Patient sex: M
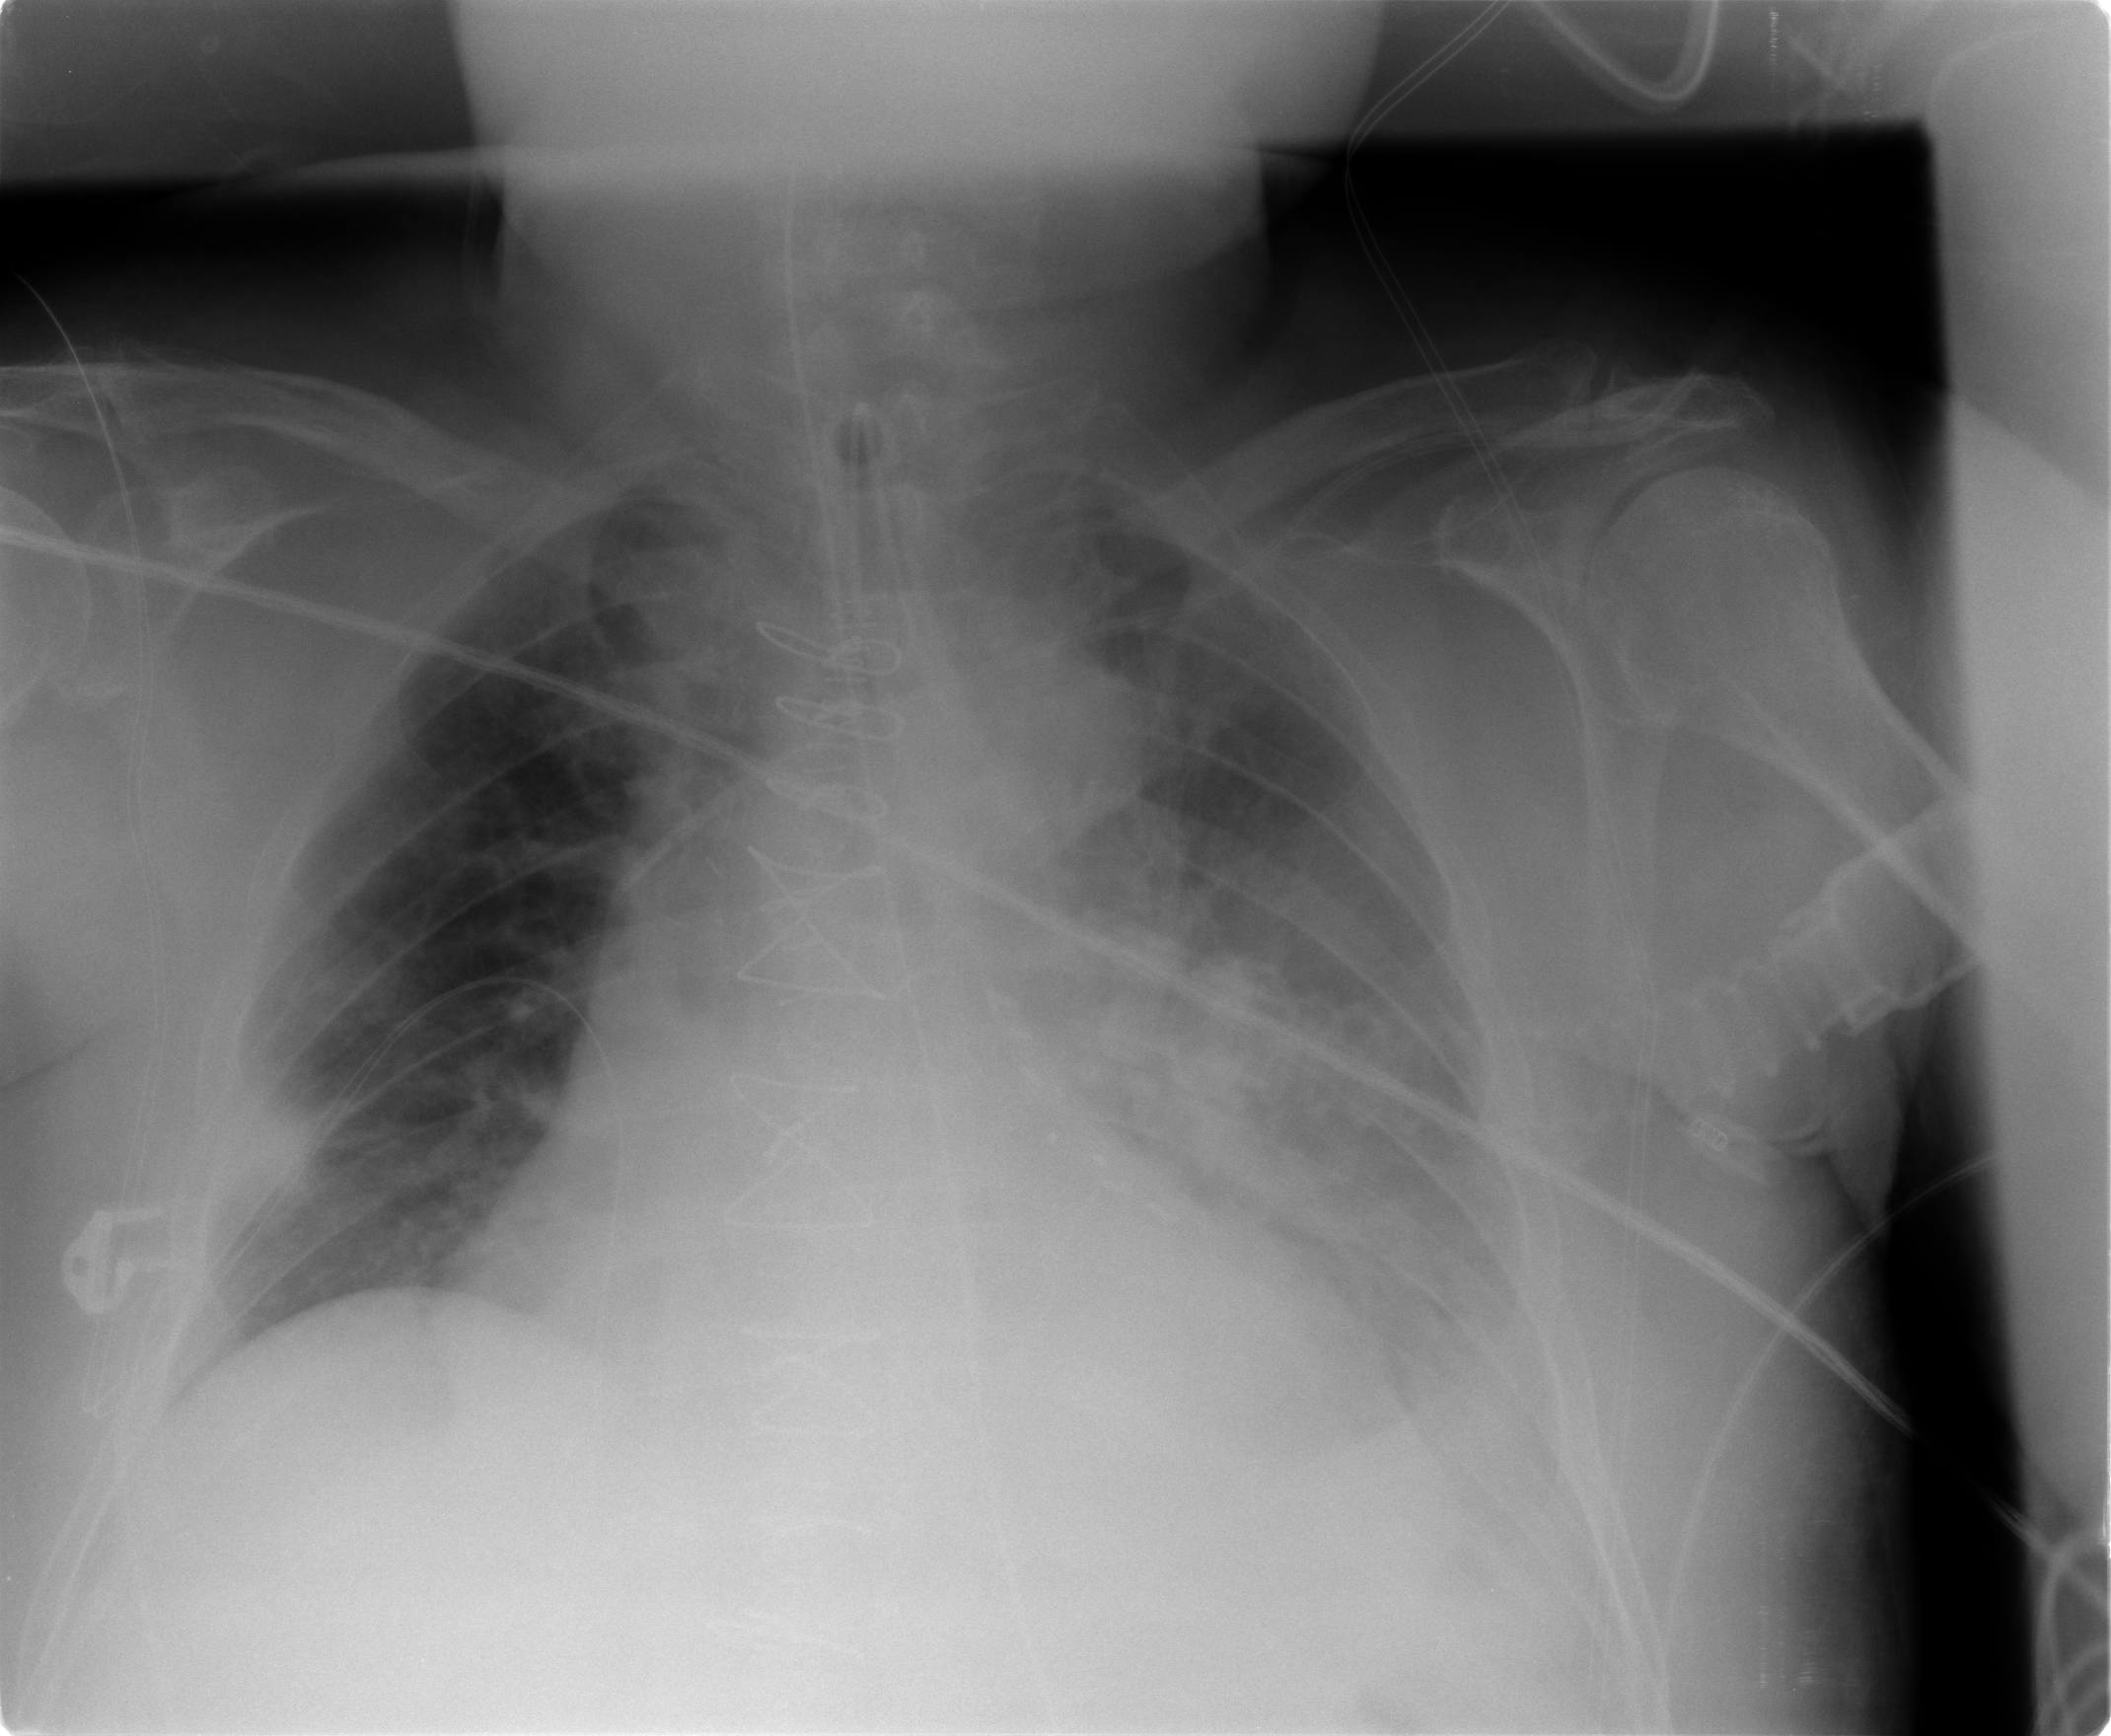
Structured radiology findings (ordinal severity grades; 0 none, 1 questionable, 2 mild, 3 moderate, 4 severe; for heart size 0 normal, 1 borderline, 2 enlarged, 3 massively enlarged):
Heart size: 2
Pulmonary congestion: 2
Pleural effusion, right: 0
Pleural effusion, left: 3
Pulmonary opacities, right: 0
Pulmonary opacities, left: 0
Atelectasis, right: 1
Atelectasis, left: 2